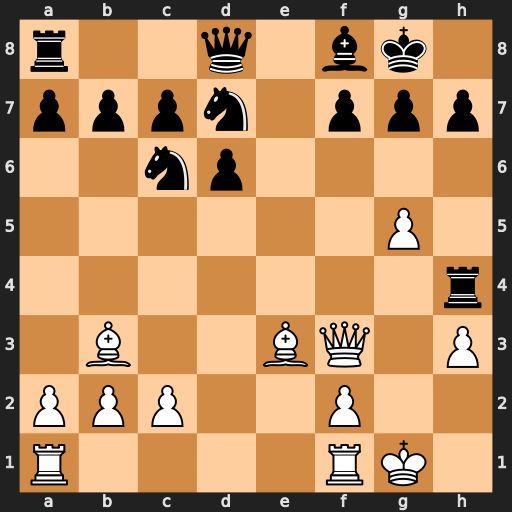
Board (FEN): r2q1bk1/pppn1ppp/2np4/6P1/7r/1B2BQ1P/PPP2P2/R4RK1
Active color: w
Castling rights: -
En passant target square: -
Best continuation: Qxf7+ Kh8 Qg8#